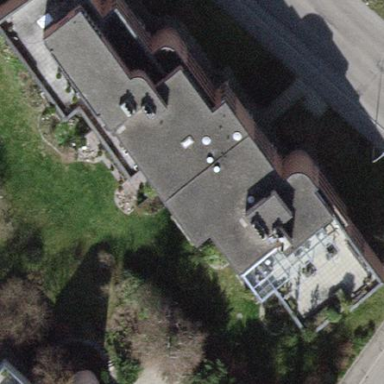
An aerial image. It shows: Apartment building with flat roof.